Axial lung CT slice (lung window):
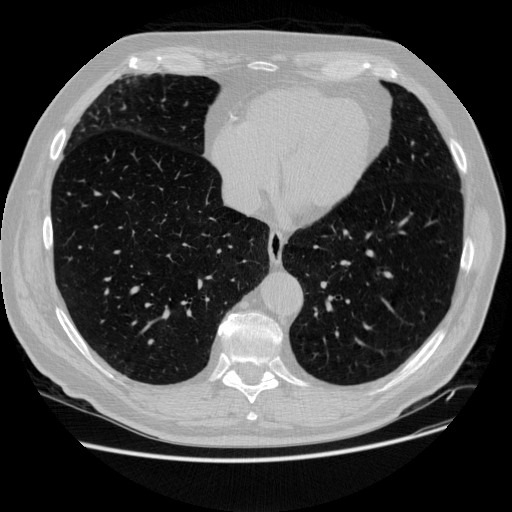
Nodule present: no